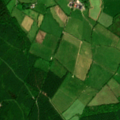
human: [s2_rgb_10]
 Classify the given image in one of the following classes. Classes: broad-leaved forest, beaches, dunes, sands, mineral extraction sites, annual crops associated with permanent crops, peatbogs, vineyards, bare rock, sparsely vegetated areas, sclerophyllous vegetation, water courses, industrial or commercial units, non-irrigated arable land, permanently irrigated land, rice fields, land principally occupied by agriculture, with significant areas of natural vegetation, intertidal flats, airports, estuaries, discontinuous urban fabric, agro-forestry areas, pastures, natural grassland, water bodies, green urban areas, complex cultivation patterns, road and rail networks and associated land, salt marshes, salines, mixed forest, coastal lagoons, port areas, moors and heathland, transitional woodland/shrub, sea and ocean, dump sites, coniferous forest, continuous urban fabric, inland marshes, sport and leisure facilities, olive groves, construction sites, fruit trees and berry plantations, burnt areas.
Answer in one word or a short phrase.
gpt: pastures, coniferous forest